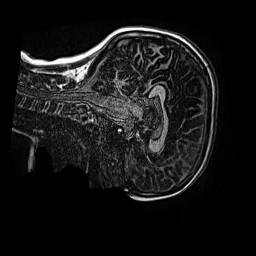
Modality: MP2RAGE
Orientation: sagittal
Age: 10
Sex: female
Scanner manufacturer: siemens
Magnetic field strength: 3 T
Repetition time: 4 s
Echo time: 0.00299 s